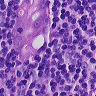
Metastatic tissue present: yes